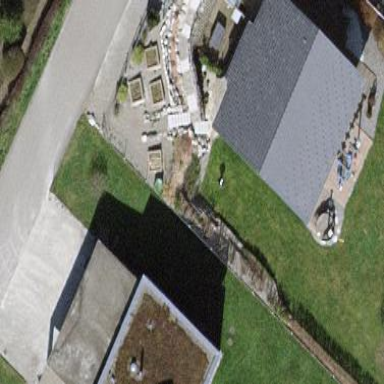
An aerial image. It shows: Simple house.